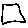
Label: square